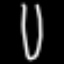
Label: fork